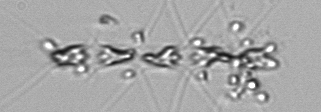
Label: Chaetoceros_didymus_TAG_external_flagellate